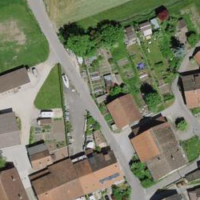
EUNIS habitat code: 55
Species observed at this site:
Cirsium vulgare
Grus grus
Nicandra physalodes
Aegopodium podagraria